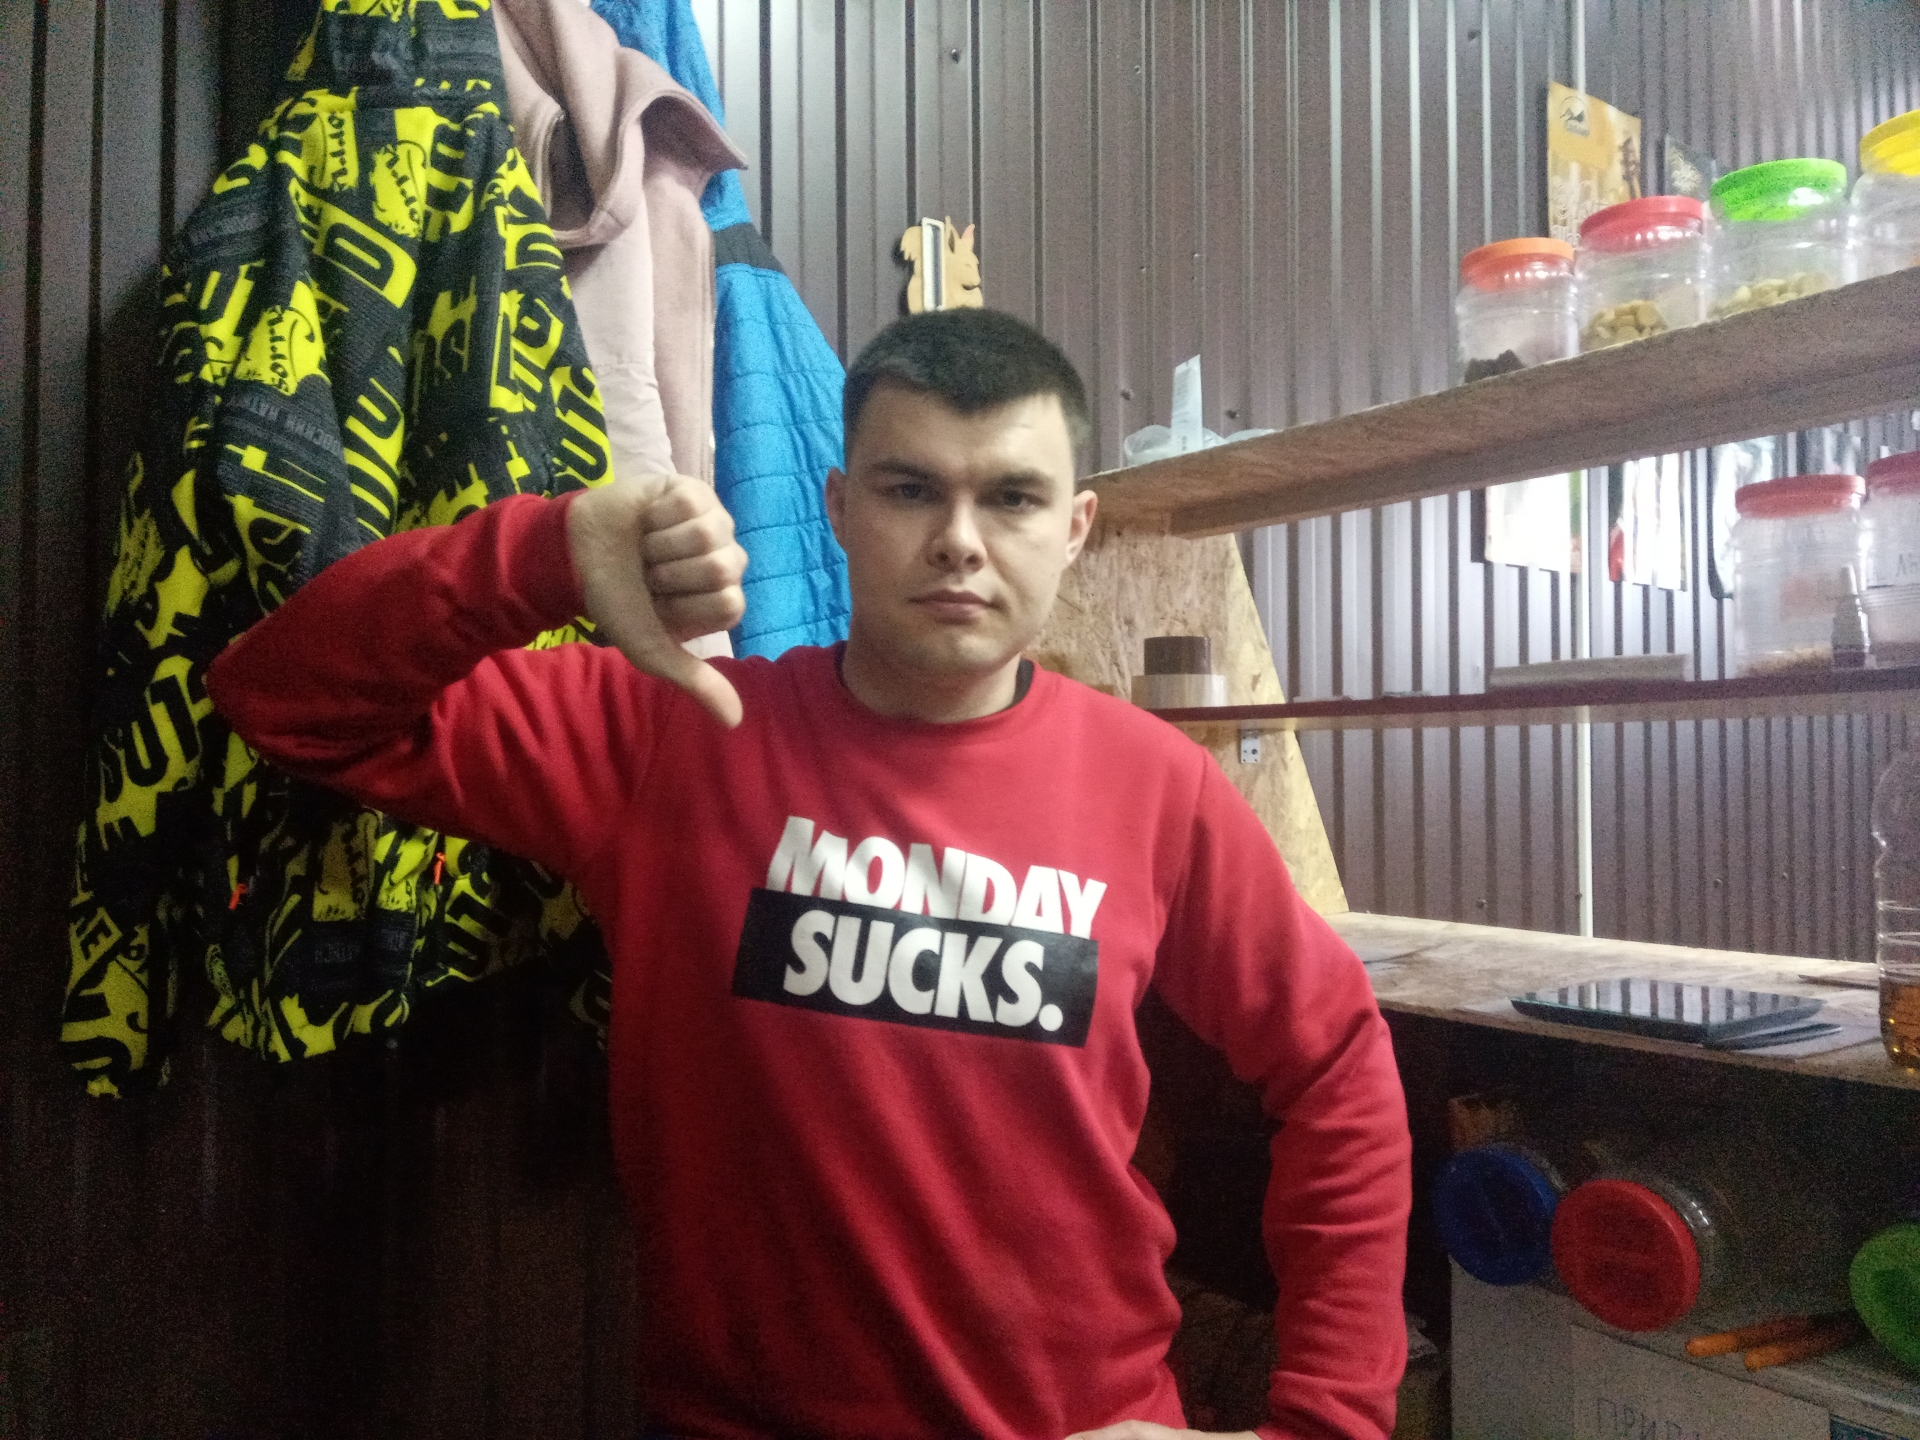
Label: noise